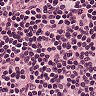
Metastatic tissue present: no